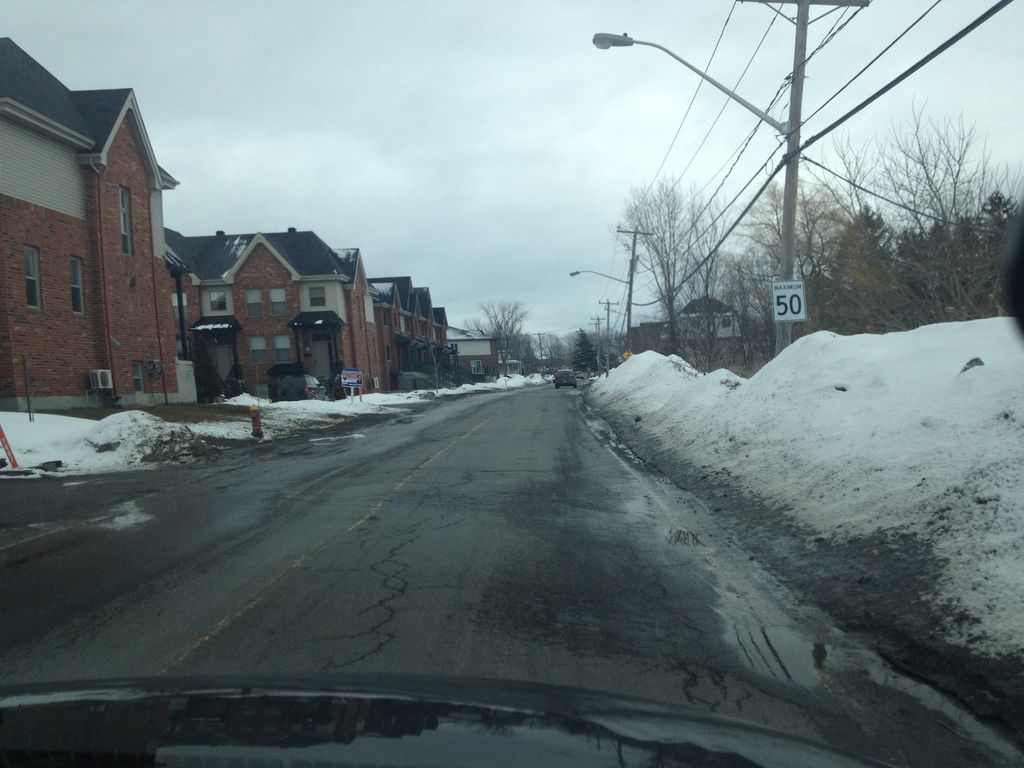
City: montreal